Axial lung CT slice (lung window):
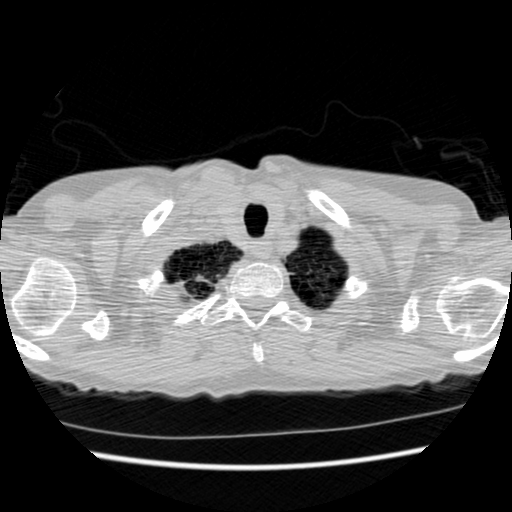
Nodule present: no